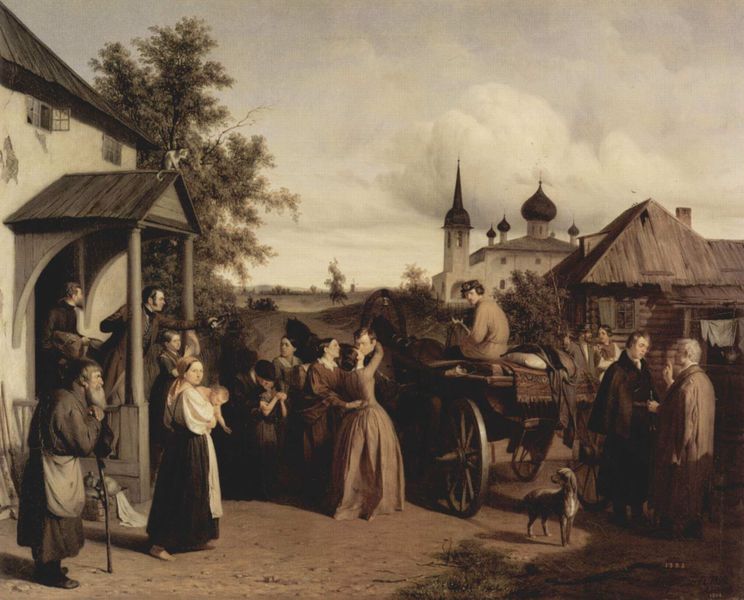
Titel: Abschied
Künstler: Alexej Filippowitsch Tschernyschow
Standort: Sankt Petersburg
Institution: Staatliches Russisches Museum
Schlagwörter: baum, blätter, dunkel, gemälde, gruppe, himmel, laub, mann, schatten, umhang, weiß, wolken, bäume, dreieck, frauen, grün, kirchturm, landschaft, menschen, ocker, sand, stadt, wäsche, braun, fenster, frau, frisur, holz, kleid, kleider, licht, männer, rücken, straße, stroh, stützen, szene, säule, säulen, tür, dach, gebäude, gras, haus, hund, weg, wolke, beige, gespräch, leute, mode, teppich, alt, bart, architektur, kleidung, vollbart, öl, ferne, horizont, häuser, hügel, hütte, kirche, boden, land, mantel, adel, decke, familie, kind, mutter, paar, personen, bauern, genre, kamin, karren, kinder, pferd, pferde, räder, sack, stock, turm, turmspitze, erdig, schürze, kuss, küssen, umarmung, fassade, türen, wäscheleine, alter mann, stab, leine, bäuerin, heu, russland, dorf, dächer, giebel, hütten, türe, baby, kutsche, speichen, rad, wagen, wagenrad, kuppel, abfahrt, kopftuch, junge, bauer, kirchen, katze, eingang, veranda, alter, kirchenturm, kloster, sprossen, türme, zwiebeldach, zwiebelturm, zwiebeltürme, abschied, wolkig, kutscher, kleinkind, pfarrer, glocke, ländlich, walmdach, portikus, wachhund, bettler, abreise, ankunft, wanderstock, auswanderer, vordach, armut, gespräche, ziege, nabe, holzhaus, blockhaus, bäuerlich, säugling, waagen, hundeleine, holzdach, pferdekutsche, pferdewagen, rural, holzhäuser, spitzturm, hudn, verabschiedung, dorfszene, greiß, russich, nach der messe, abschiedskuss, zwiebeldächer, zwiebeldom, 1760, anschied, zwiebelturn